Current action and preconditions to check: trajectory_clear

Your task: For each precondition in the list above, predict whether it will hold at this action.

Consider the current scene as observed from the mobile robot's camera, and analyze the predicted future states of all dynamic agents (e.g., people, animals, vehicles, or any moving entities) within the NEXT SECOND.

IMPORTANT: Only answer "very likely" if you are absolutely certain—based on strong, clear evidence—that a dynamic agent will violate the precondition in the predicted future state. Do NOT answer "very likely" for unlikely, ambiguous, or low-probability risks.

Ask yourself for each precondition: Is there a high probability, with clear and convincing evidence, that the predicted future states of any dynamic agent will interfere with the predicted future state of the currently executing action within the NEXT SECOND, causing that precondition to fail?

Assess the risk level based on these predictions. Use "likely" or "very likely" if motions create a clear risk of interference.

Use "neutral" or "improbable" if agents are nearby but their predicted paths are clearly diverging or non-conflicting.

Failure Risk Categories: "very improbable", "improbable", "neutral", "likely", "very likely"

Answer Format: Output ONLY the probability_of_failure value from these categories: "very improbable", "improbable", "neutral", "likely", "very likely"

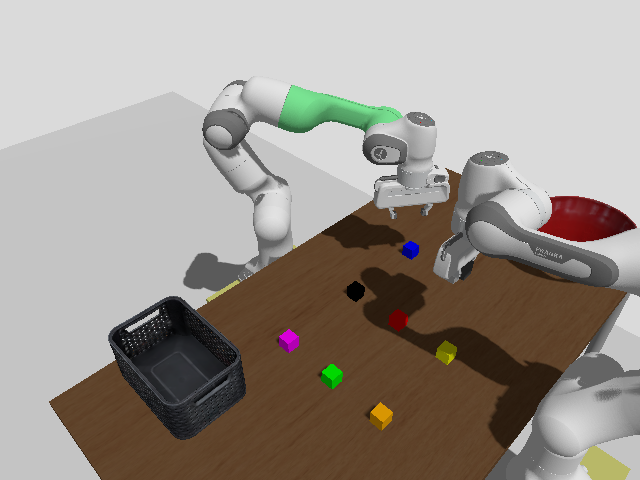

Answer: very improbable